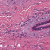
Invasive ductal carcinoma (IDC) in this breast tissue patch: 0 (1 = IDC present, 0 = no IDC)